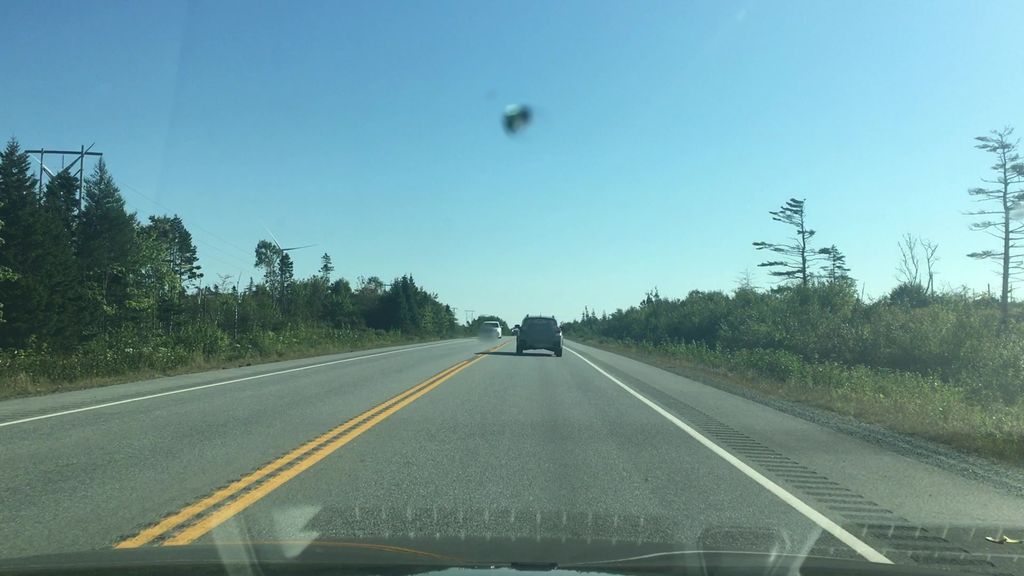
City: halifax